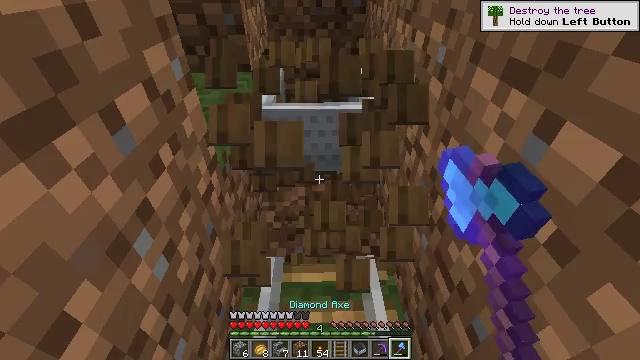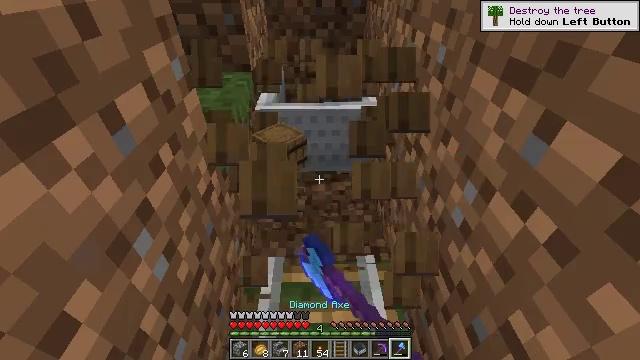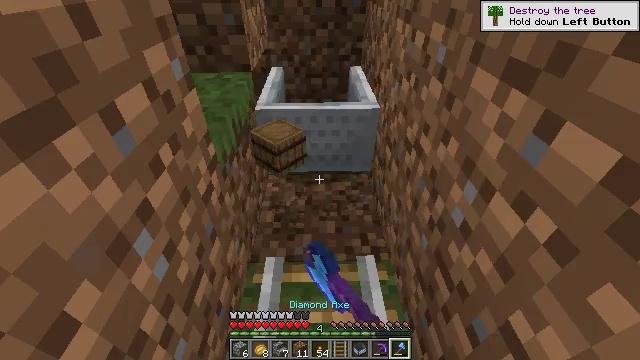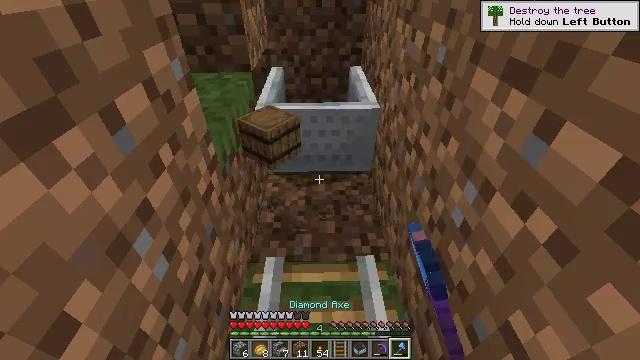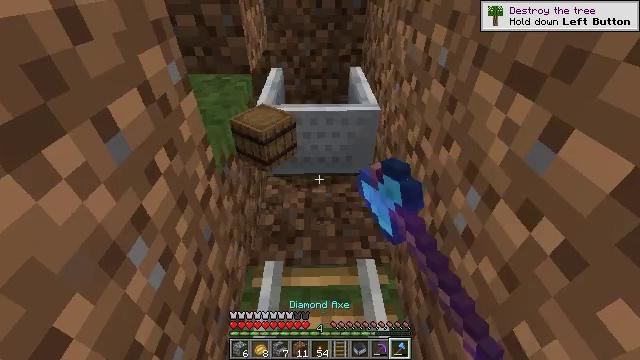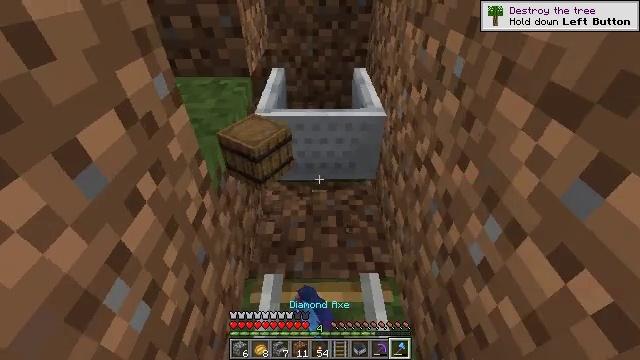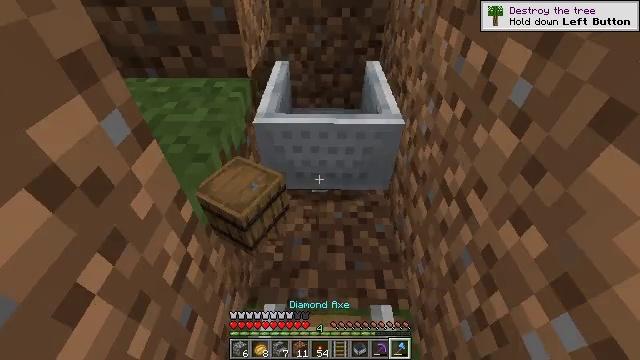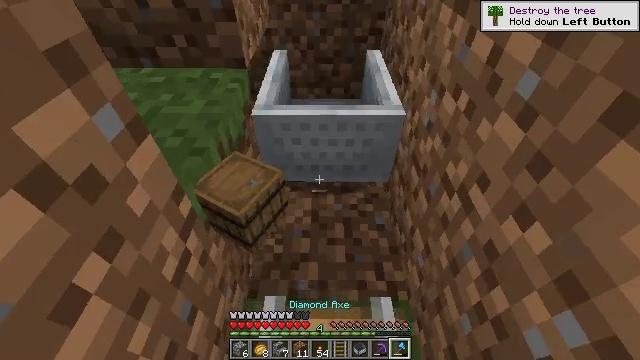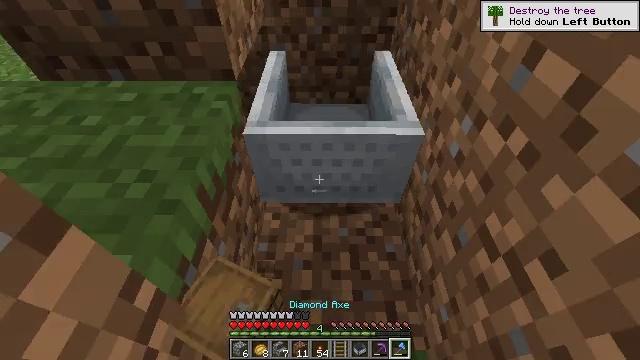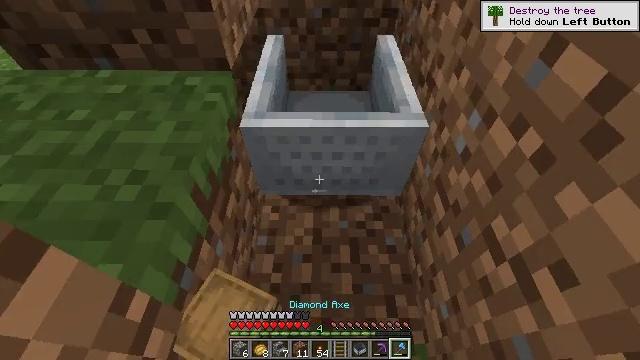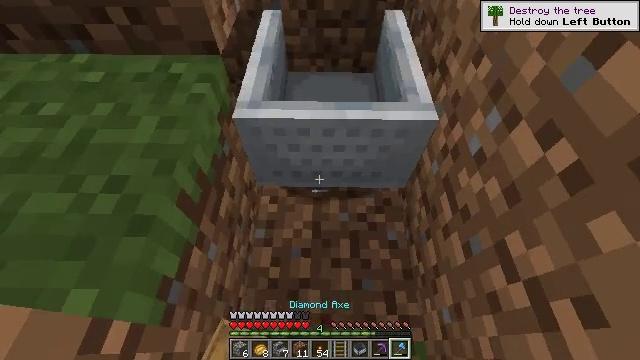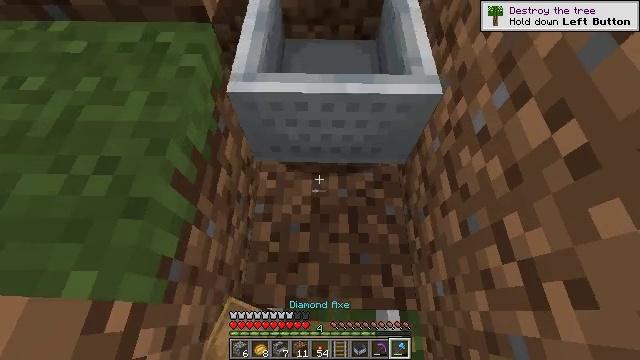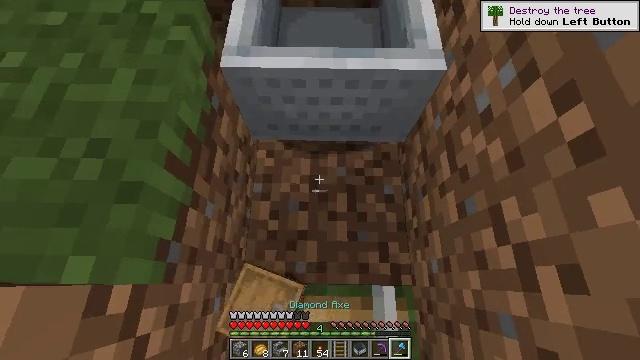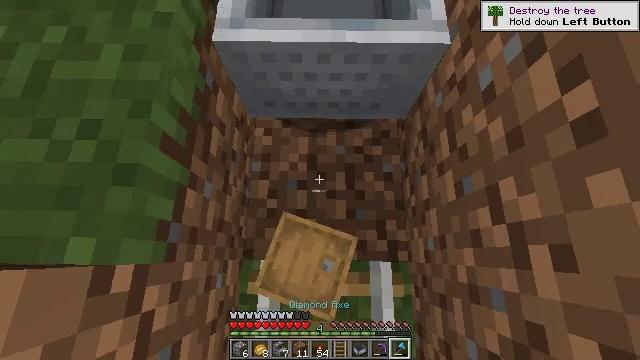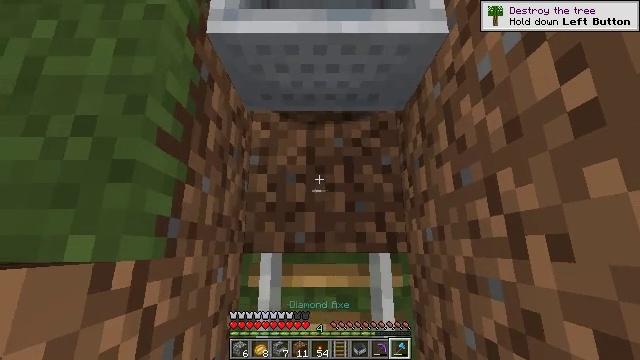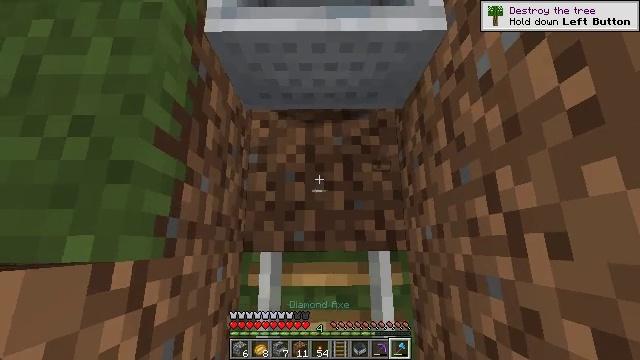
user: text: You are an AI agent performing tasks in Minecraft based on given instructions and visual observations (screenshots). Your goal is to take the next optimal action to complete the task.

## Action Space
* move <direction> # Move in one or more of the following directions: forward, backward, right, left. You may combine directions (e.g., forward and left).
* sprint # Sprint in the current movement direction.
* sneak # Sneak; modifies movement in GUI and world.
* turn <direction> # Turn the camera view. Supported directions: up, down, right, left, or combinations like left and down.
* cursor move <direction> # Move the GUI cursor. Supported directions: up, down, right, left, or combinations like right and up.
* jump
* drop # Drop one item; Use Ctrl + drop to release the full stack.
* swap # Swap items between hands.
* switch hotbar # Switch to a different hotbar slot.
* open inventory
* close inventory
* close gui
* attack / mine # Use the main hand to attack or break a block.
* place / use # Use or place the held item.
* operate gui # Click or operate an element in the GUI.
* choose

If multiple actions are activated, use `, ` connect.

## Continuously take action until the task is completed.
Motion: motion action
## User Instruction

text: Collect dirt by holding left button.
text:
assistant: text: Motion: attack / mine
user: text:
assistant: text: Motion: attack / mine
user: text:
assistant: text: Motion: attack / mine
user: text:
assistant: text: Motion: move forward
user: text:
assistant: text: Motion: move forward
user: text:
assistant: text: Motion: move forward, turn left and down
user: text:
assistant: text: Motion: move forward, turn down
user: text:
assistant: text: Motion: move forward, turn down
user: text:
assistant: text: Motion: turn down
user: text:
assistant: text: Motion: turn down
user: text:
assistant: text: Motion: turn down
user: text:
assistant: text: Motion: turn down
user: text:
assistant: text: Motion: turn down
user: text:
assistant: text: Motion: turn down
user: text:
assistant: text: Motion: attack / mine
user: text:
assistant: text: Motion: attack / mine
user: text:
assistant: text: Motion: attack / mine
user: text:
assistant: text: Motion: attack / mine
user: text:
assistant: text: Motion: attack / mine
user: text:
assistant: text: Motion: attack / mine
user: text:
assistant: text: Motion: attack / mine
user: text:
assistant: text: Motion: attack / mine
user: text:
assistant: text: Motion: attack / mine
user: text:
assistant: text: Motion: attack / mine
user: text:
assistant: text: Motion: attack / mine
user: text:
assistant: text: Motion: attack / mine
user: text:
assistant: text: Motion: attack / mine
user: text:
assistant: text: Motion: attack / mine
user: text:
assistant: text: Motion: attack / mine
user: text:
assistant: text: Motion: attack / mine